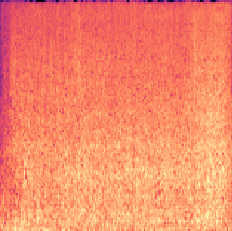
Sound class: Sea waves